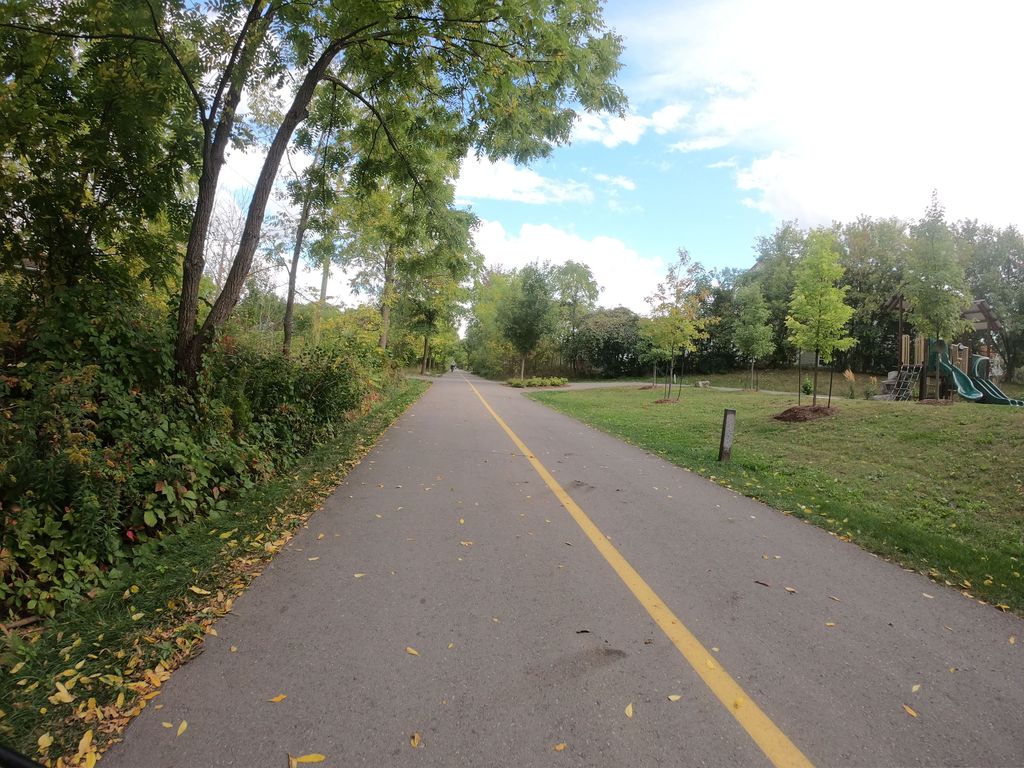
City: kitchener-waterloo